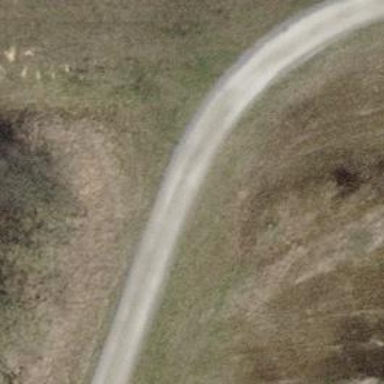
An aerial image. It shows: Track with grade 2 compacted surface. There are no sidewalks along the track.